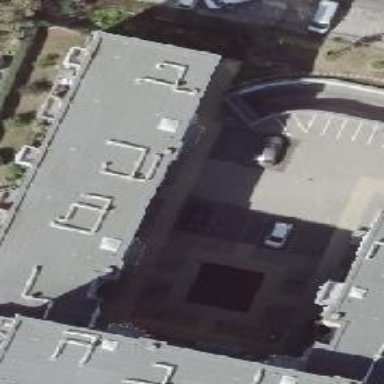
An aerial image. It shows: Apartment building with flat roof.